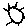
Label: sun